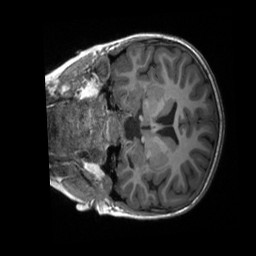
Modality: T1w
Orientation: coronal
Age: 8
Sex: male
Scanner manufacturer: siemens
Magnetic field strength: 3 T
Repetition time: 2.3 s
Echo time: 0.00232 s